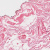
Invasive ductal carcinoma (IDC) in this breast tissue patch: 0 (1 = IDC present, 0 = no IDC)